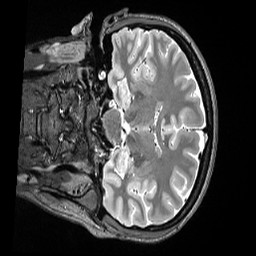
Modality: T2w
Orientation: coronal
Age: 30
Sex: female
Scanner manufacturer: siemens
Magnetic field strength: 3 T
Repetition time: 3.2 s
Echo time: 0.563 s